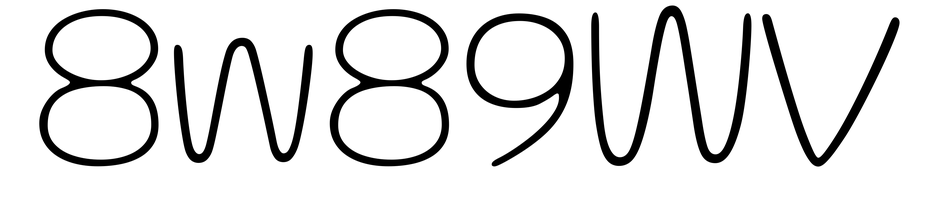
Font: Gluten_Thin